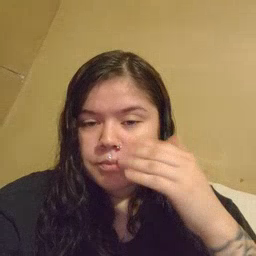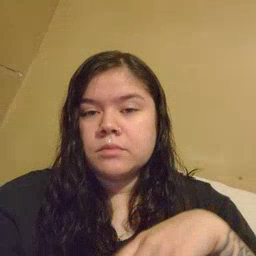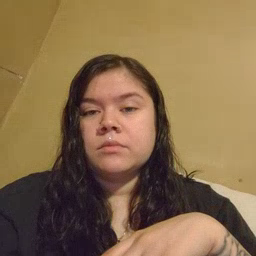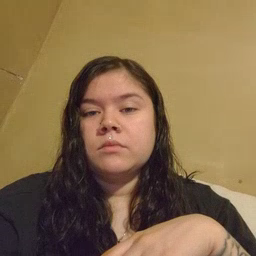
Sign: sleepy